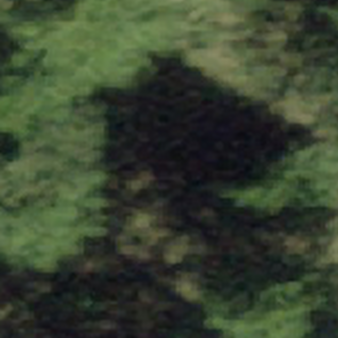
Label: other